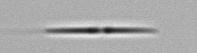
Label: pennate_Pseudo-nitzschia